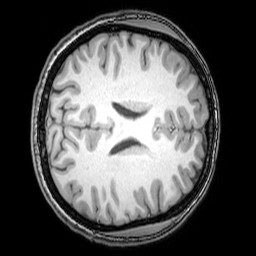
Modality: T1w
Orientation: axial
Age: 21
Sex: female
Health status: healthy
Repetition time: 0.081 s
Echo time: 0.037 s